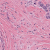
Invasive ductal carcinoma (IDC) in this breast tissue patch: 1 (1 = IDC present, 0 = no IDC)